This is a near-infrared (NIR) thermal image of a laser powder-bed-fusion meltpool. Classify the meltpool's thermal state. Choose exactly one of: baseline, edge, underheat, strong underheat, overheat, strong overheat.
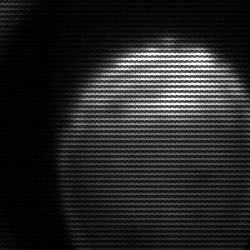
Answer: edge